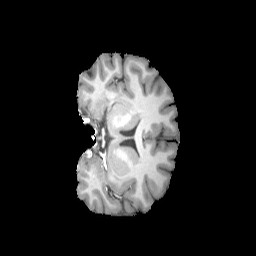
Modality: T1w
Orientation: coronal
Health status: ill
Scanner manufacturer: siemens
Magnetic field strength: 3 T
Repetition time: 2 s
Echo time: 0.00303 s